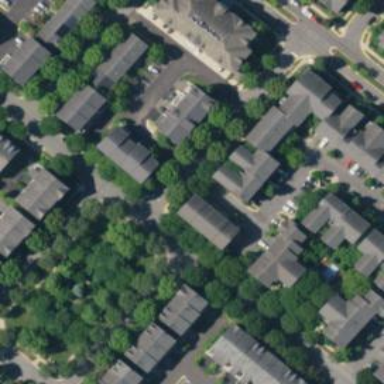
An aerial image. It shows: Village green area.